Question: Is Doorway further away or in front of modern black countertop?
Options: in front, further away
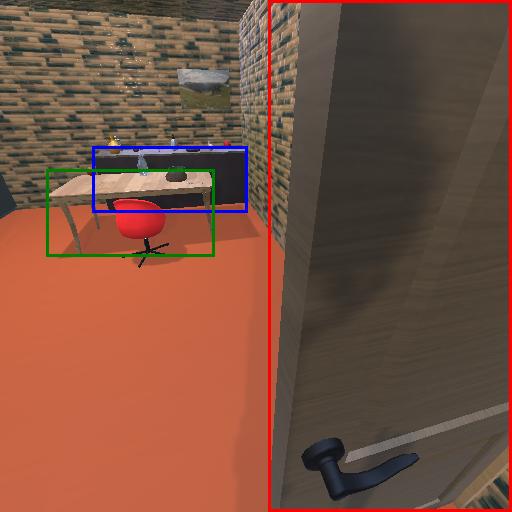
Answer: in front